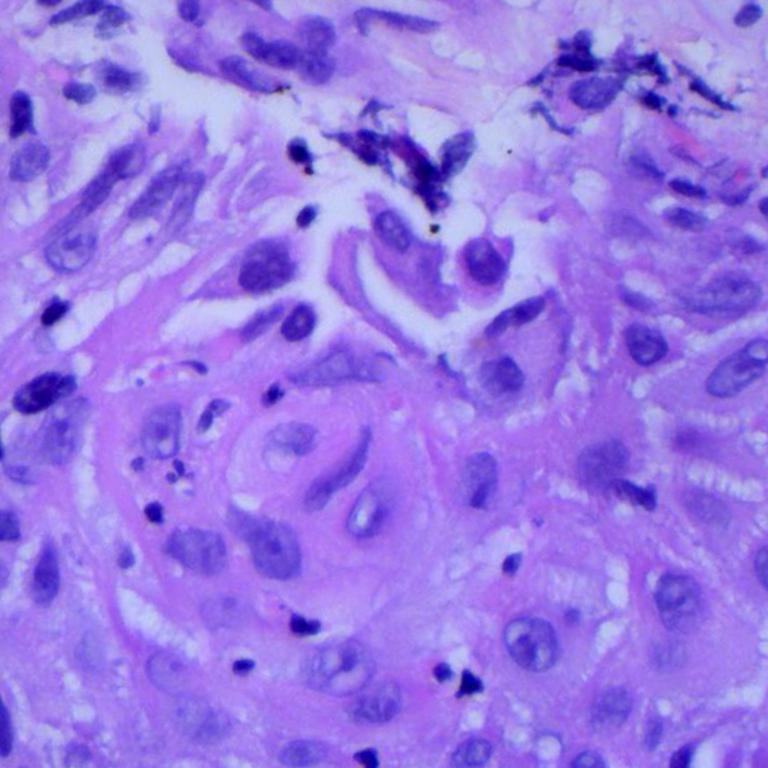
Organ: lung
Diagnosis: squamous carcinomas